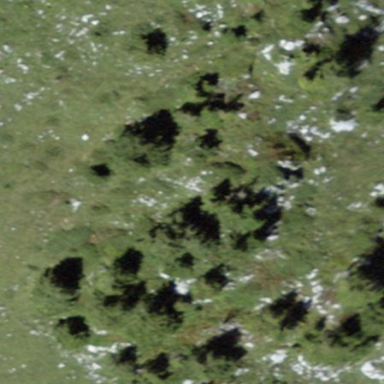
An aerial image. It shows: Patch of scrub vegetation.